Field crop: maize
Growth stage: 2
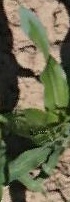
Species: maize